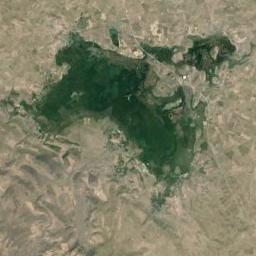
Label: lake